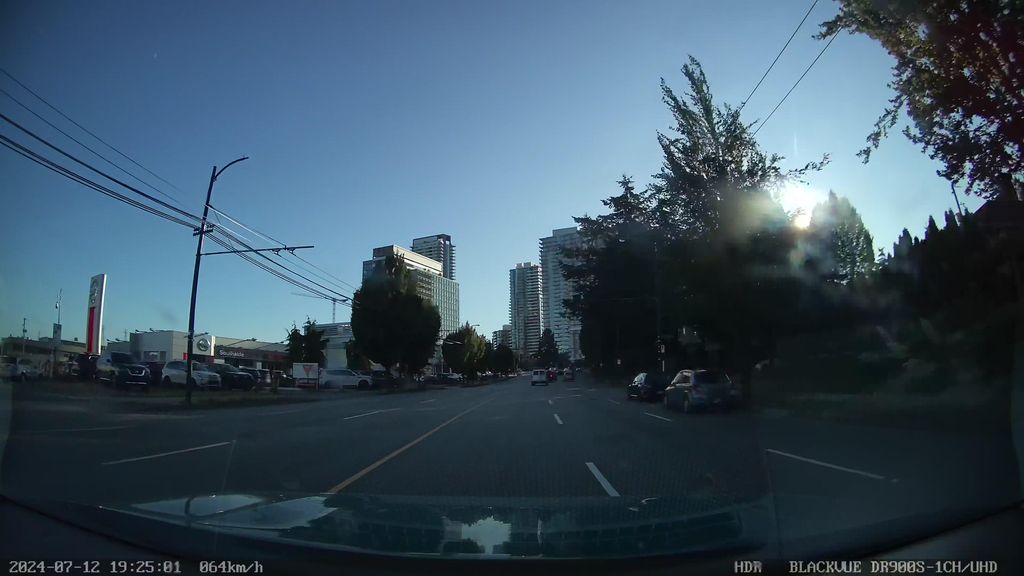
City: vancouver